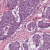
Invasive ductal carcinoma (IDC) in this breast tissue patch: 1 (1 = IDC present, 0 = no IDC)